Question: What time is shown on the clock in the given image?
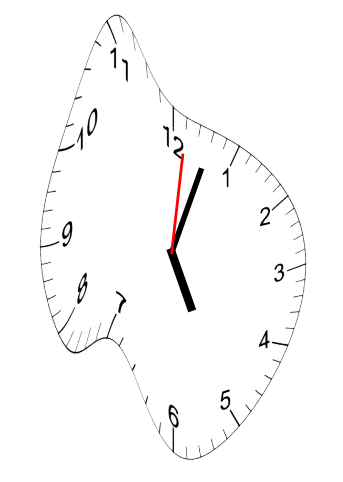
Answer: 05:03:01